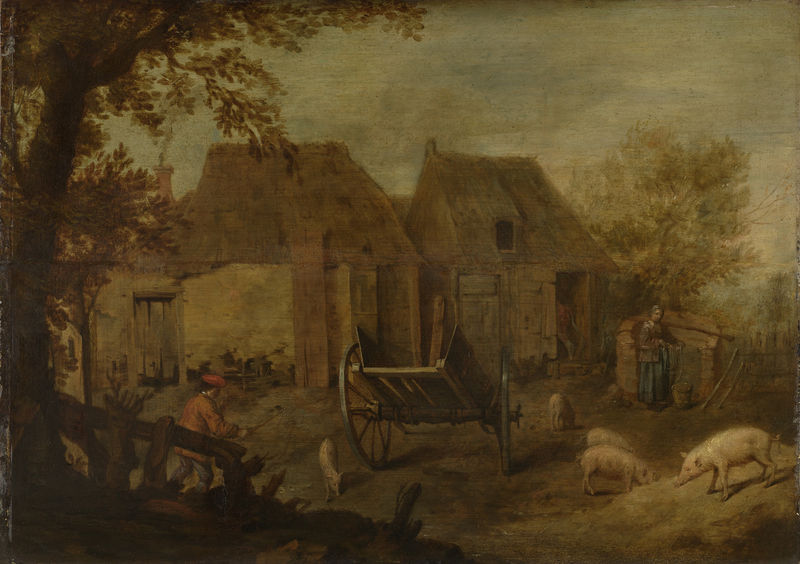
Titel: Boerenerf
Standort: Amsterdam
Institution: Rijksmuseum
Schlagwörter: baum, gemälde, himmel, mann, gelb, braun, frau, holz, stroh, haus, rot, tiere, mütze, hütte, arbeit, bauern, brunnen, karren, räder, bäuerin, schweine, herbst, hof, wagen, bauer, strohdach, kate, flandern, schweinehirt, baäuerin